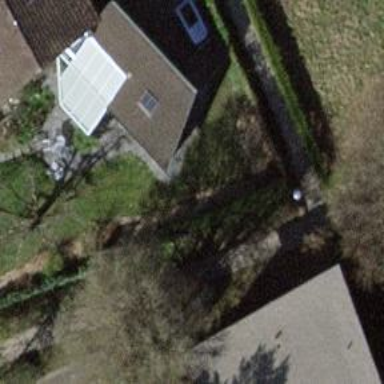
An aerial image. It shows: Building with shed roof design.